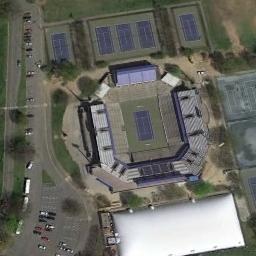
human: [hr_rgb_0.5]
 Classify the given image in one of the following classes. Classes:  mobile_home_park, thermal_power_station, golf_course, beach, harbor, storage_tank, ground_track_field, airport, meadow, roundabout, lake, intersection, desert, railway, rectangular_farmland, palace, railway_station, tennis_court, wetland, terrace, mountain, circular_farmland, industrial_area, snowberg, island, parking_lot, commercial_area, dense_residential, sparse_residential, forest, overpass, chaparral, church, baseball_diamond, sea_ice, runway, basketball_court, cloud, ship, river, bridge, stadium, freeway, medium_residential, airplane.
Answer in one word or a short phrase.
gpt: stadium